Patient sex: M
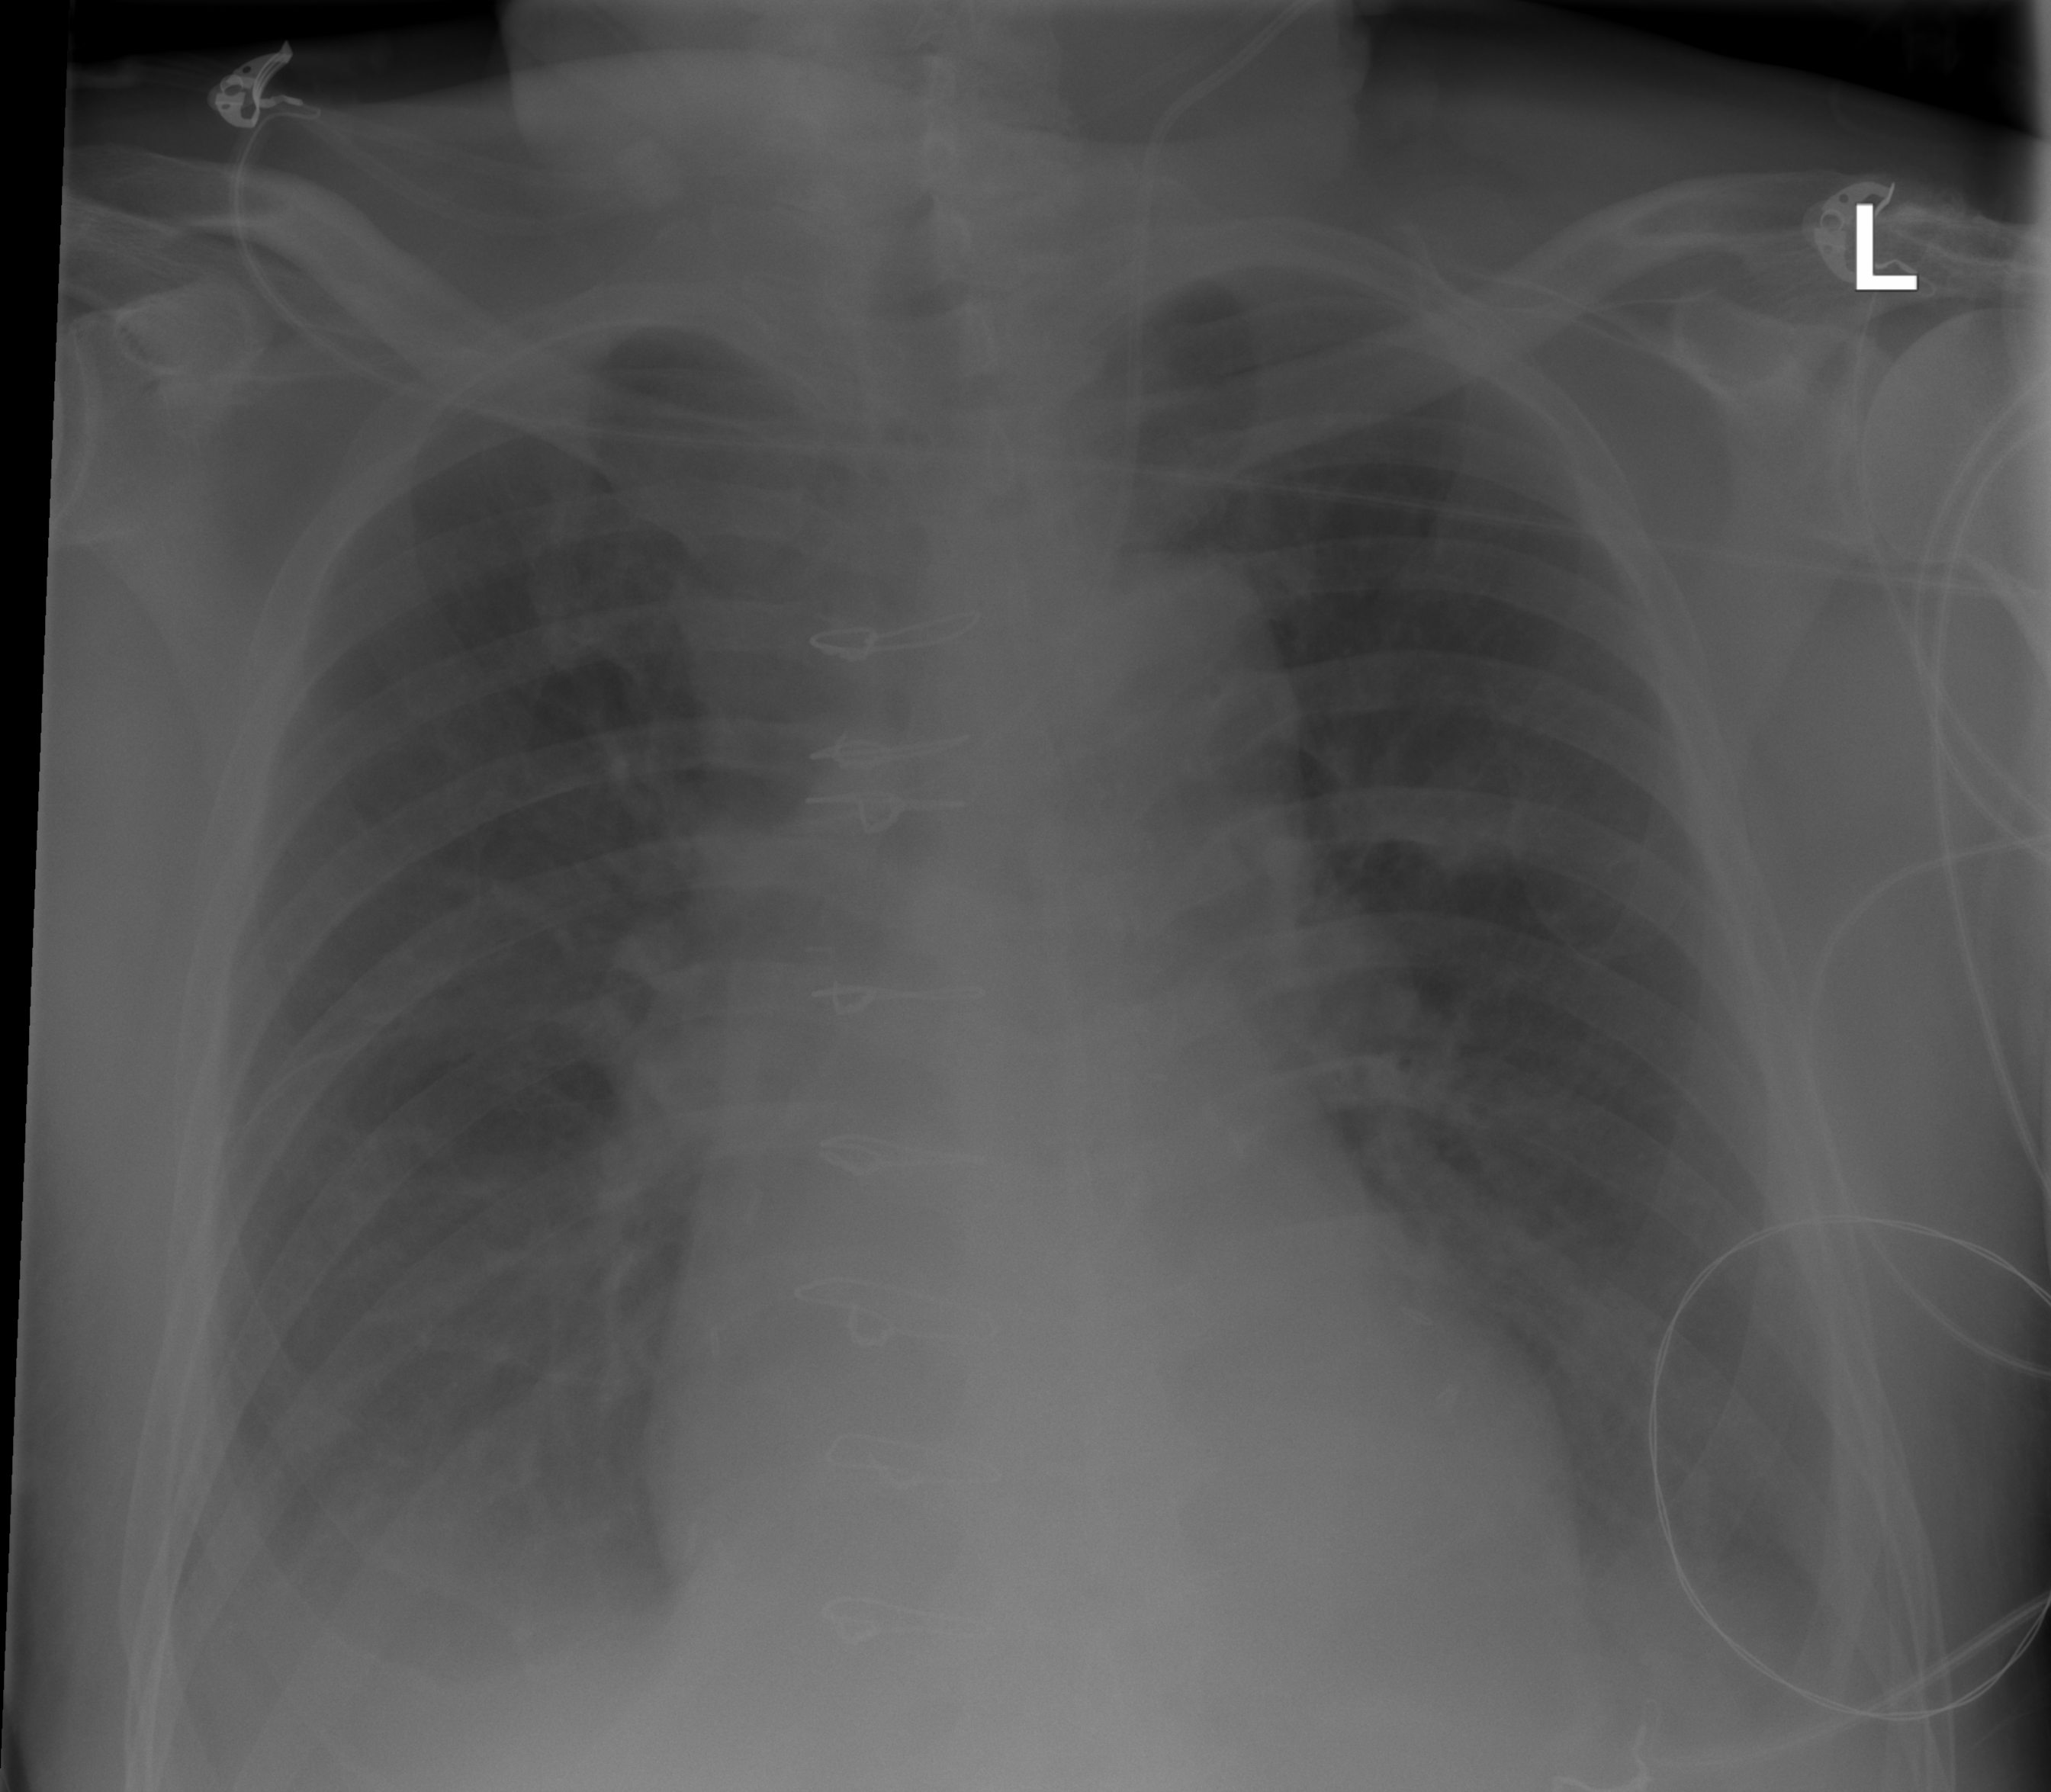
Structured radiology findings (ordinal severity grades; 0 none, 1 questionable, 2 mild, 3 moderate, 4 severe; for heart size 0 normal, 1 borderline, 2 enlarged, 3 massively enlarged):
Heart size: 2
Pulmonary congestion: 2
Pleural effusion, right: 3
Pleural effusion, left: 2
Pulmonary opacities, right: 0
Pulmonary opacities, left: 0
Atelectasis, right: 3
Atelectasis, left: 2